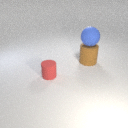
large blue rubber sphere above large brown rubber cylinder